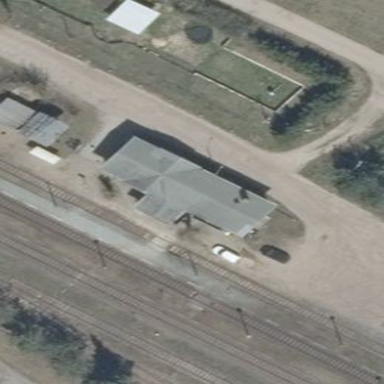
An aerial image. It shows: Train station building.